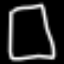
Label: square